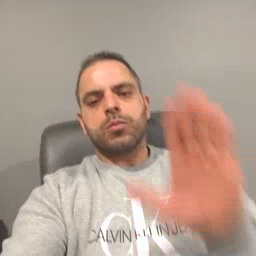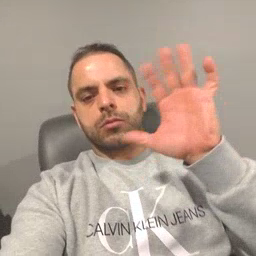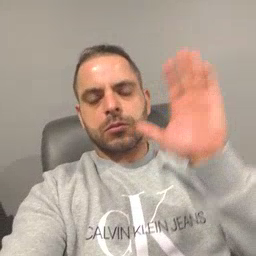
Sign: bye